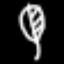
Label: leaf